Field crop: tomato
Growth stage: 1
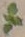
Species: solanum